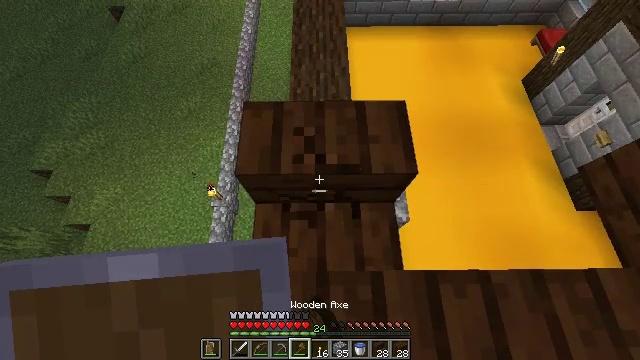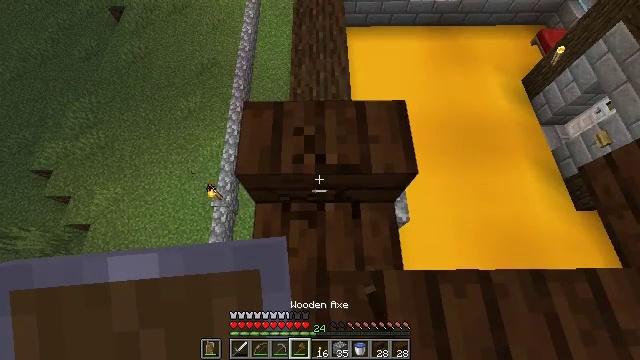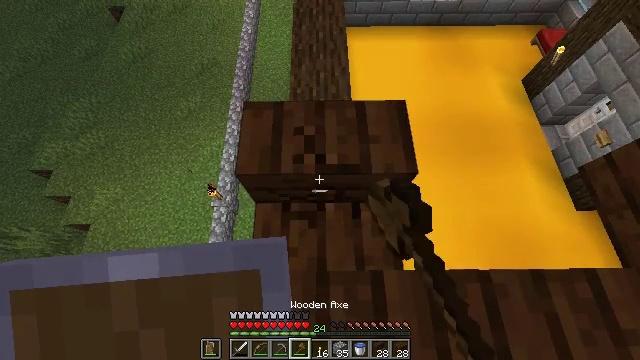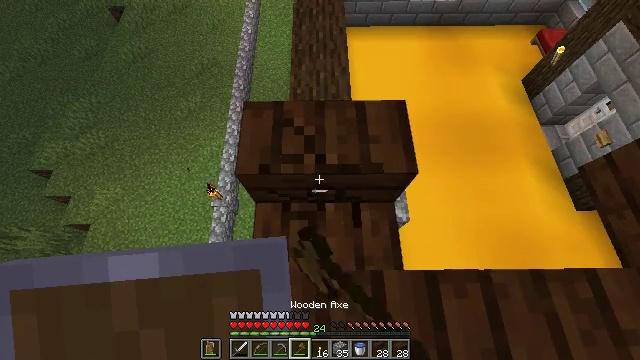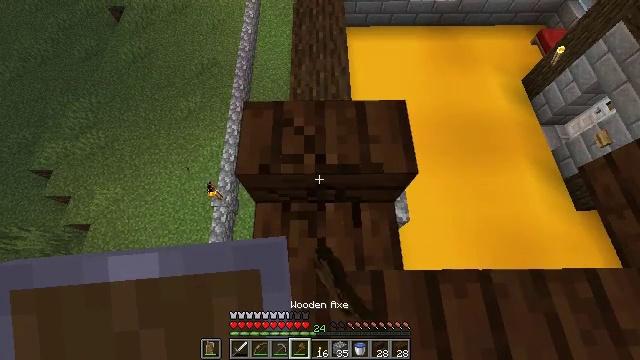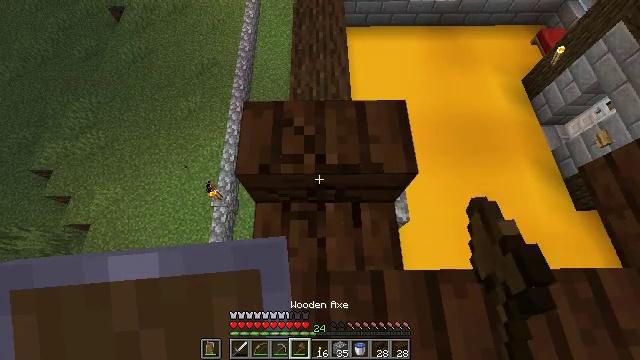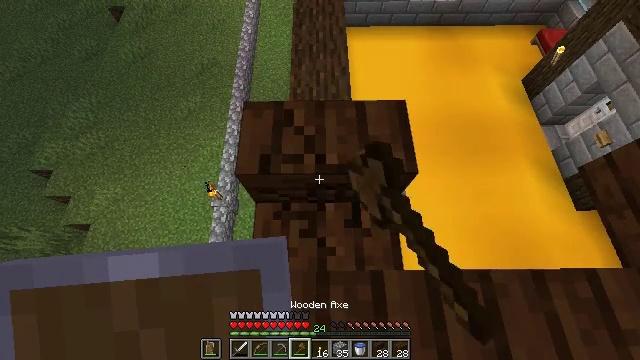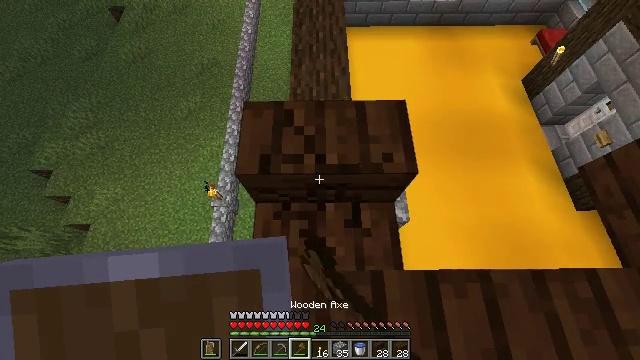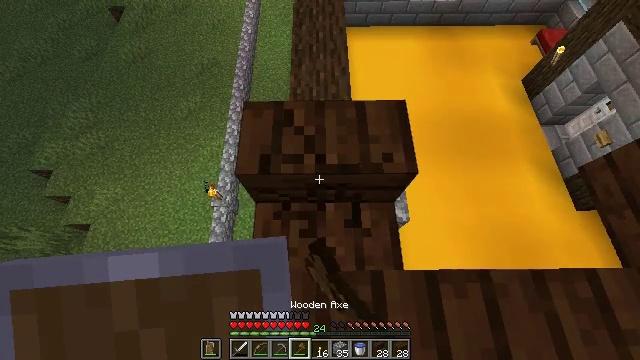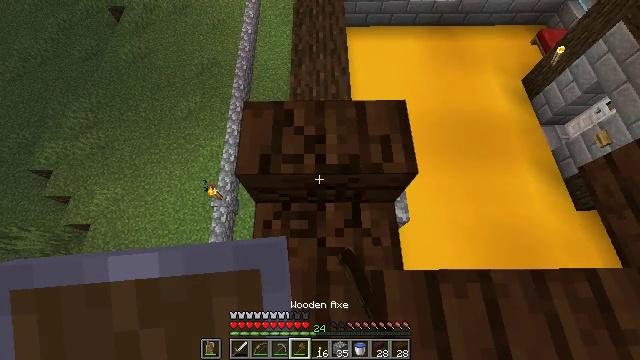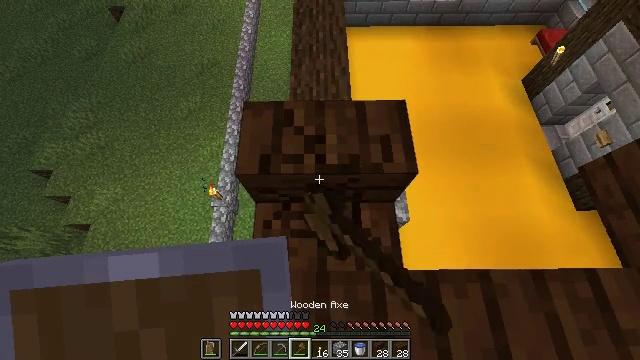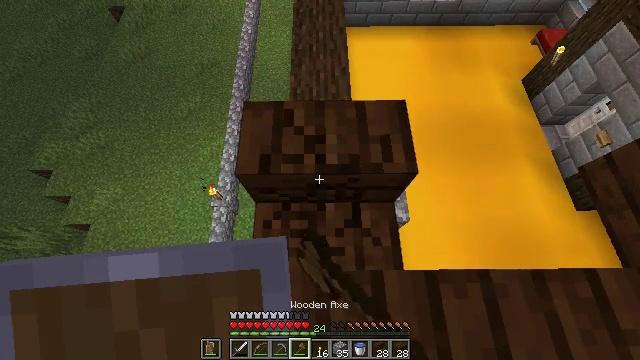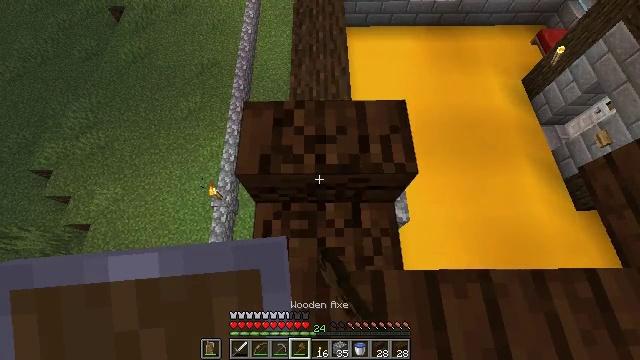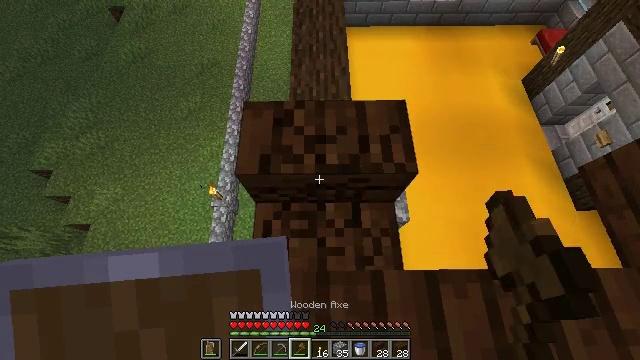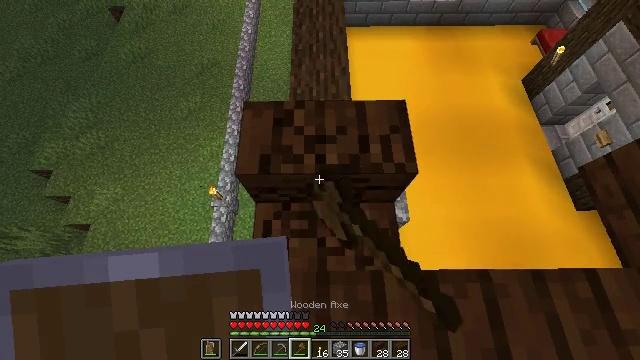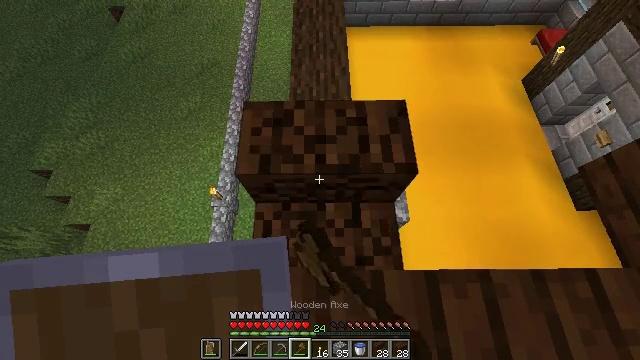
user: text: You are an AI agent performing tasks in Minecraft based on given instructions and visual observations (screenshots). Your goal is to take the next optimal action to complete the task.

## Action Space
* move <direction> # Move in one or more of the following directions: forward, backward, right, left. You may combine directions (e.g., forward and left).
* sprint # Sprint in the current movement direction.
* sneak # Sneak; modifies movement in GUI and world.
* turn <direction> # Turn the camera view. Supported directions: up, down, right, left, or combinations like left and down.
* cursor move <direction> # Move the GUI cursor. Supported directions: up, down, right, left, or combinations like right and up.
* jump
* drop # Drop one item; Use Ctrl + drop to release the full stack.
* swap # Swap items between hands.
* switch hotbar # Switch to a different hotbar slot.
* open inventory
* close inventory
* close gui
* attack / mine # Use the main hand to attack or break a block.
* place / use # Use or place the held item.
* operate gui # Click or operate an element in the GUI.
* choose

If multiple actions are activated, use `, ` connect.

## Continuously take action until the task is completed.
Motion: motion action
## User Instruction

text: Harvest the dark oak stairs for reuse.
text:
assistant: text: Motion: sneak, attack / mine
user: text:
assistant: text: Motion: sneak, attack / mine
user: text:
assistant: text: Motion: sneak, attack / mine
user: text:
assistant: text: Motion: sneak, attack / mine
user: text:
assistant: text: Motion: sneak, attack / mine
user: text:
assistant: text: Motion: sneak, attack / mine
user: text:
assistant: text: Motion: sneak, attack / mine
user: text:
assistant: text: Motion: sneak, attack / mine
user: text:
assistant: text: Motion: sneak, attack / mine
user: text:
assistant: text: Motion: sneak, attack / mine
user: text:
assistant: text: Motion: sneak, attack / mine
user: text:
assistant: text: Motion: sneak, attack / mine
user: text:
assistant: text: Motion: sneak, attack / mine
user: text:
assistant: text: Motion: sneak, attack / mine
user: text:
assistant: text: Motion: sneak, attack / mine
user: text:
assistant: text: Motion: sneak, attack / mine
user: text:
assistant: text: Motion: sneak, attack / mine
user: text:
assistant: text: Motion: sneak, attack / mine
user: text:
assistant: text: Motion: sneak, attack / mine
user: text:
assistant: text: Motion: sneak, attack / mine
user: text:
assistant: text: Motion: sneak, attack / mine
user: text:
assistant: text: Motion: sneak, attack / mine
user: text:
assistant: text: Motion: sneak, attack / mine